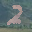
Label: 2